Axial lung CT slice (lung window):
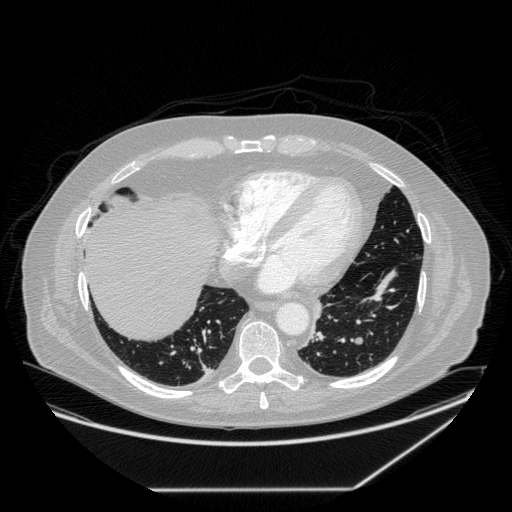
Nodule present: yes
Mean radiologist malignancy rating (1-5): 3.25